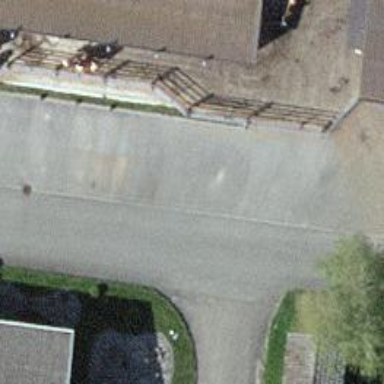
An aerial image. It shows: Paved residential road.